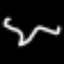
Label: squiggle